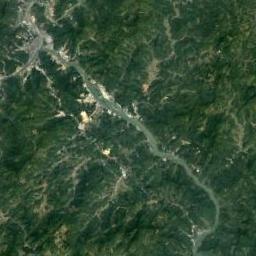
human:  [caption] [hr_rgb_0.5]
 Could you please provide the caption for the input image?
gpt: Many trees are around the river .

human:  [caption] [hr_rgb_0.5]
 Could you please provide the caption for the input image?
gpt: The green river goes through the mountainous area covered with vegetation .

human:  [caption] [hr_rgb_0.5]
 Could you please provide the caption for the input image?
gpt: The river goes through mountains with green plants .

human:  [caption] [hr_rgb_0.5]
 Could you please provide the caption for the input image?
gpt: A long, Winding, Light green river with white sand on the banks, Continuous green mountains on both sides, And large buildings .

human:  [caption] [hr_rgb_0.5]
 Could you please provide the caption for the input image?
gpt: There are many green forests near the river .